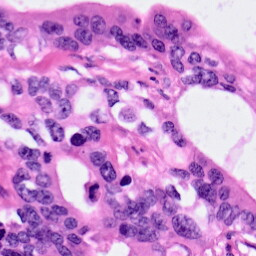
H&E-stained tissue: Pancreatic